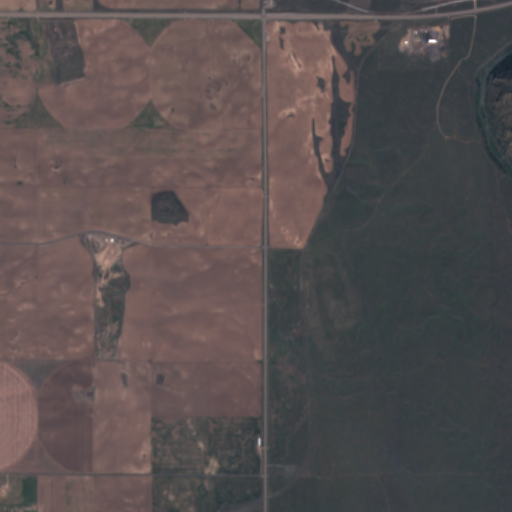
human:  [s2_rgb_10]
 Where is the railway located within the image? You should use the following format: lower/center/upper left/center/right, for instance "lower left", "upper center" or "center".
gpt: The railway is located in the upper of the image.
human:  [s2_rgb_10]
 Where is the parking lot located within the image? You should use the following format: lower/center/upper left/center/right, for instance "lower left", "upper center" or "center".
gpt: There is no parking lot in the image.